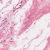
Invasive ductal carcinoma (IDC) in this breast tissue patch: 0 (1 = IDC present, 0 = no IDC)